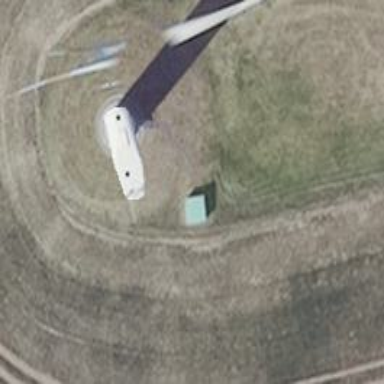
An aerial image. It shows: Wind generator using horizontal axis wind turbines.